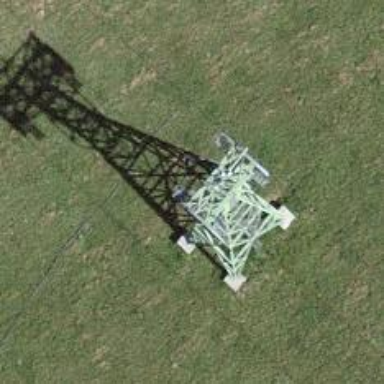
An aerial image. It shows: Pylon used for aerialway.